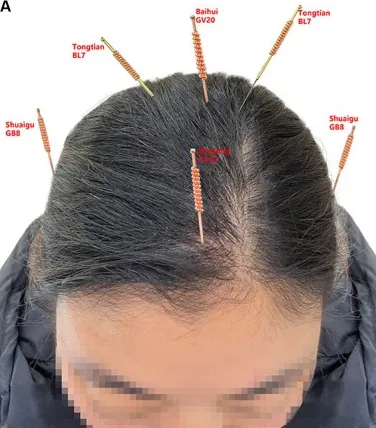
Represents the front of the head.
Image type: medical_photograph (skin_photograph)